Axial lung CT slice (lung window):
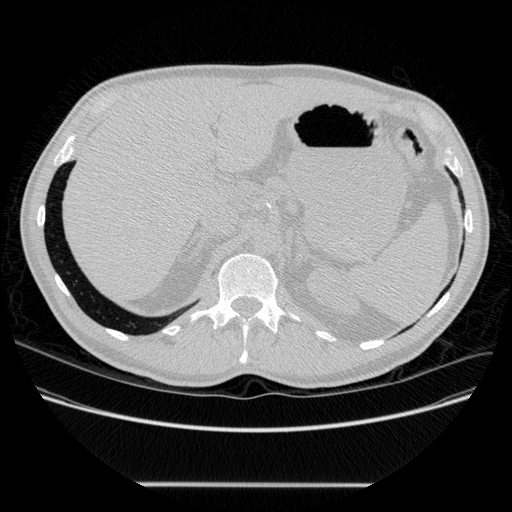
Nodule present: no